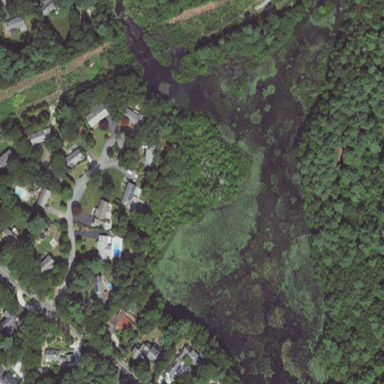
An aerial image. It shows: Marshy wetland area.